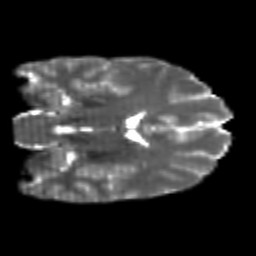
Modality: T2w
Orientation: coronal
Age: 24
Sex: male
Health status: healthy
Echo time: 0.074 s